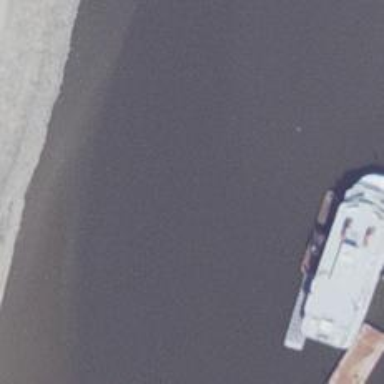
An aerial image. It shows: Dock located along the waterway.